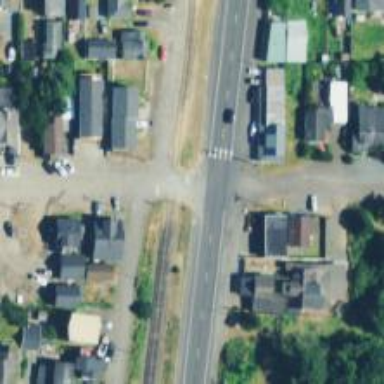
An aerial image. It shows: Marked crossing on the road.